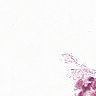
Metastatic tissue present: no